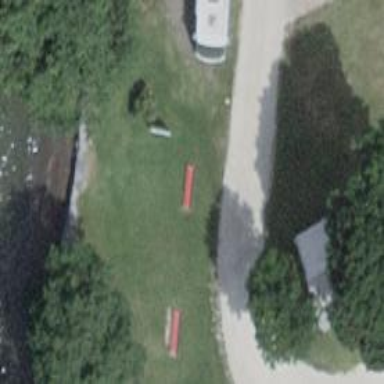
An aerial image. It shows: Bench for seating.